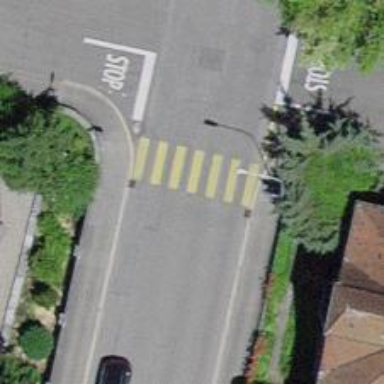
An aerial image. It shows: Marked road crossing.